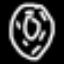
Label: donut